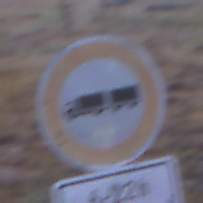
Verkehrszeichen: VerbotLastkraftwagenMitAnhaenger
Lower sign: ZeitangabenMitBeschraenkungAufWochentage4
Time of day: SunriseSunset
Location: Outdoor (Nature)
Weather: Clear
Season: NotSpecified
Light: Natural